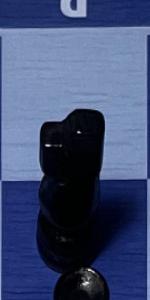
Label: Knight_Black